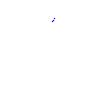
Particle: pion